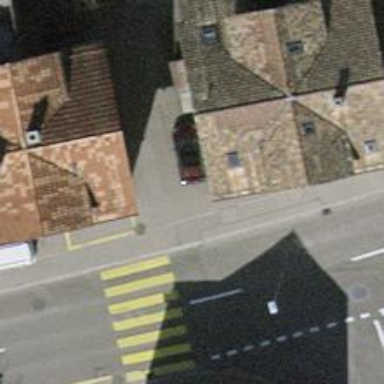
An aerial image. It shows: Uncontrolled road crossing.